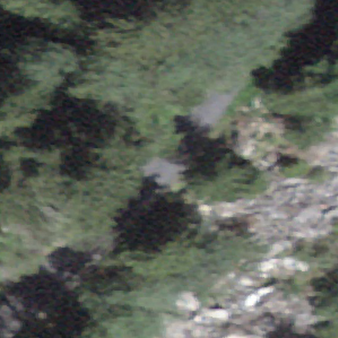
Label: other